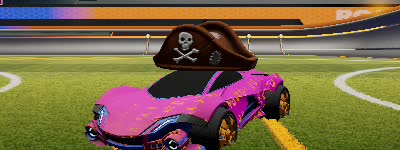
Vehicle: werewolf